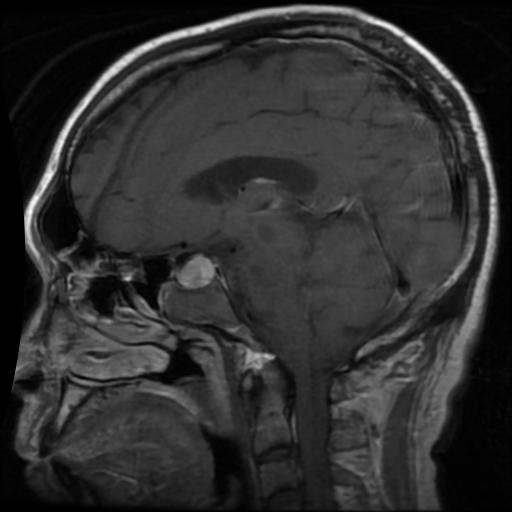
Label: pituitary